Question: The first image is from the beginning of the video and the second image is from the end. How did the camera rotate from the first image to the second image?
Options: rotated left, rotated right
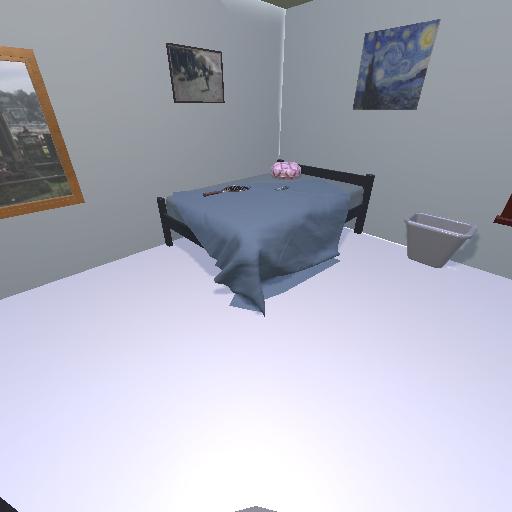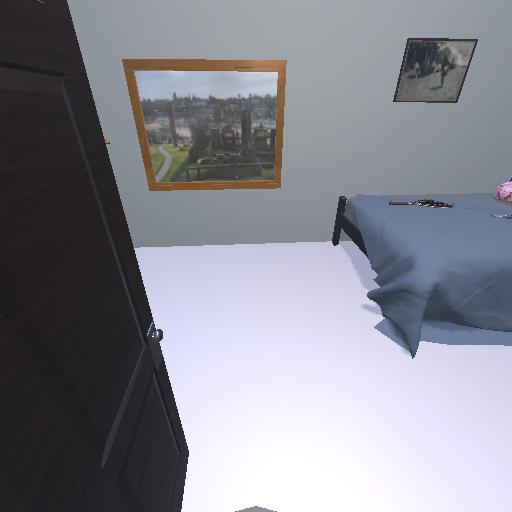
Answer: rotated left